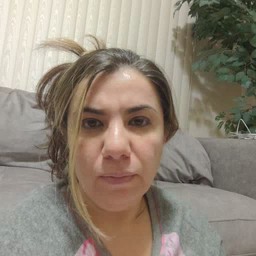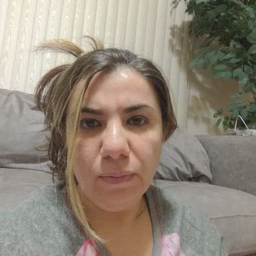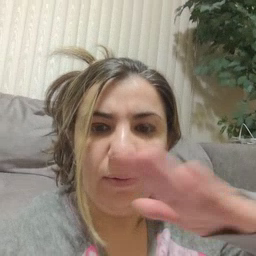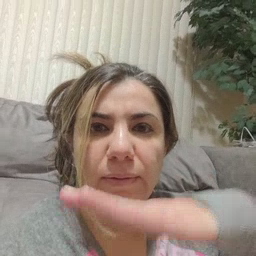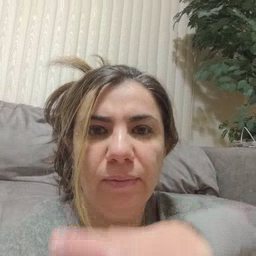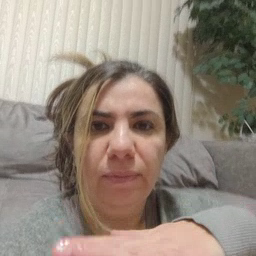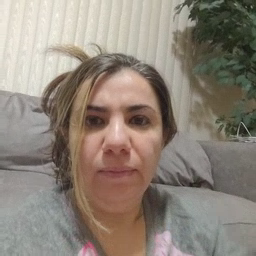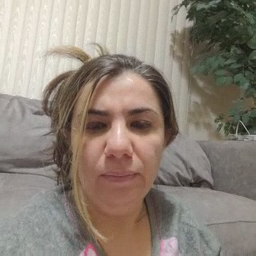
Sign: table